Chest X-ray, AP view. Patient: 21 years old, sex M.
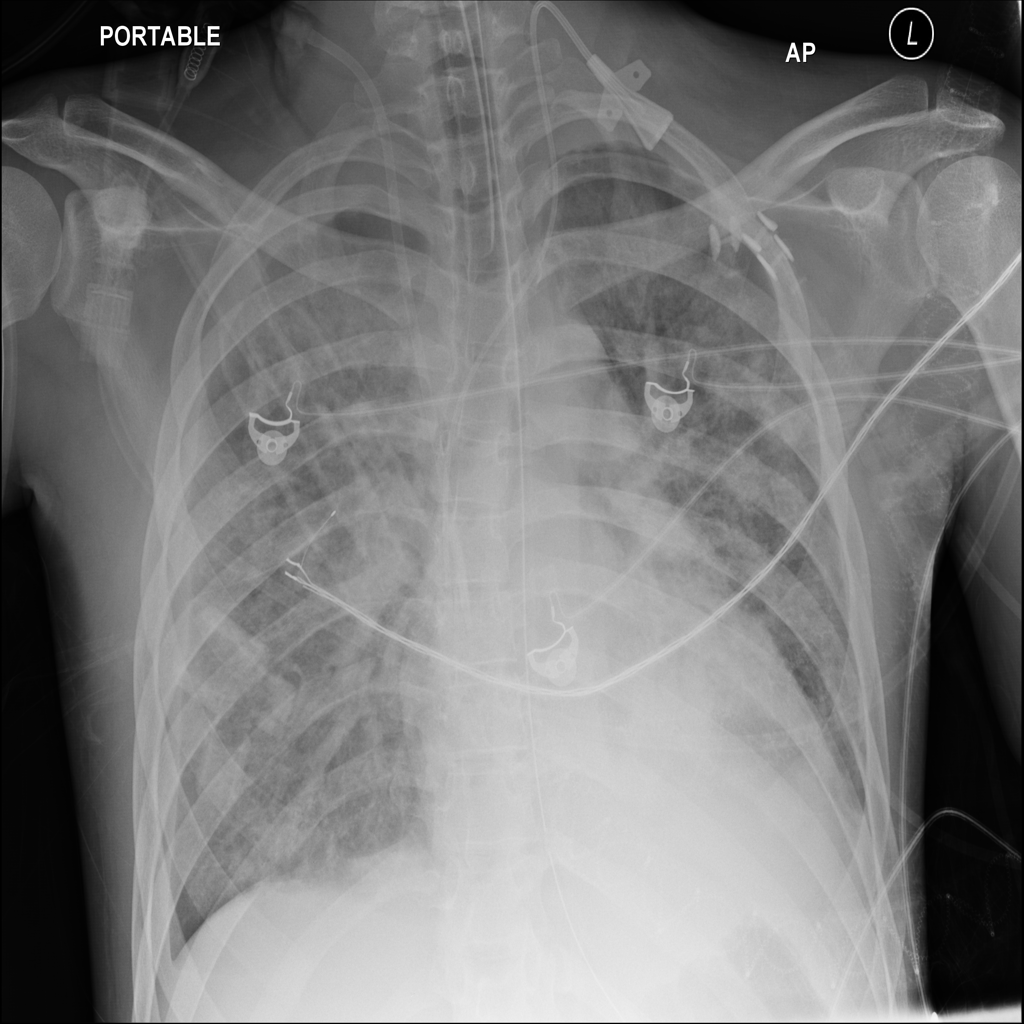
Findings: No Finding